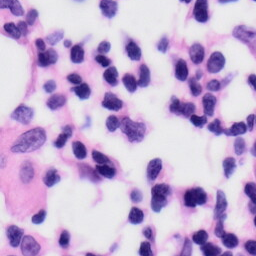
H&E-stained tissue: Skin